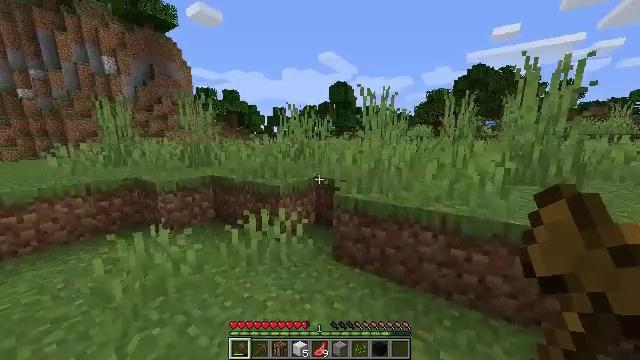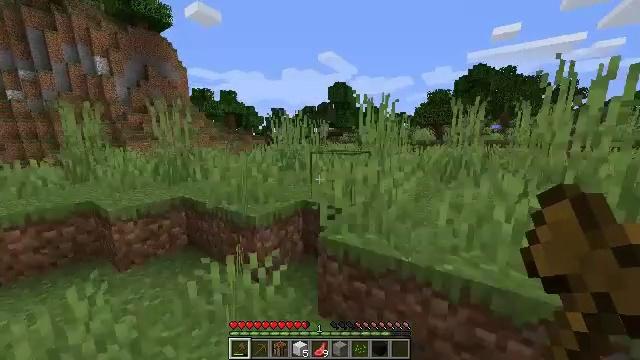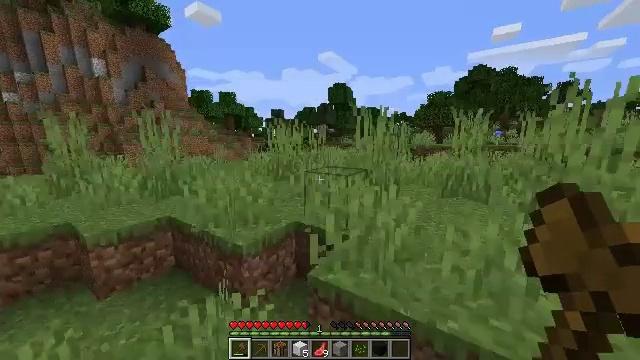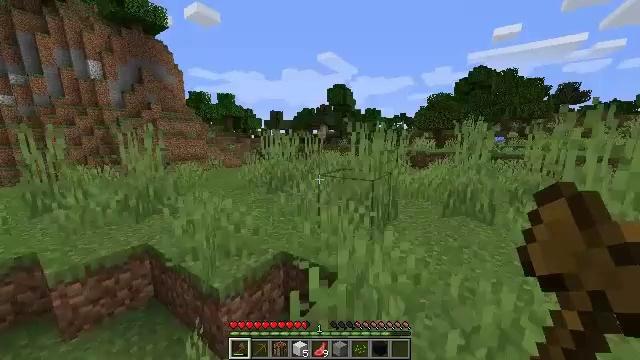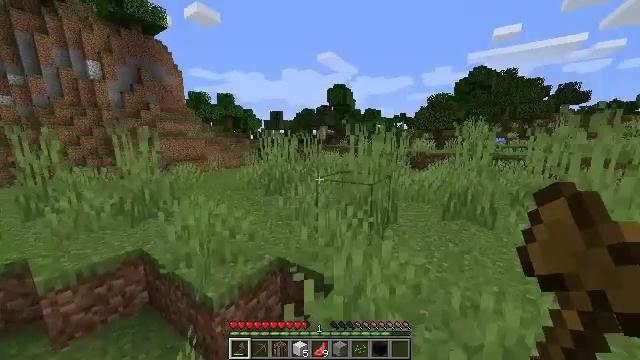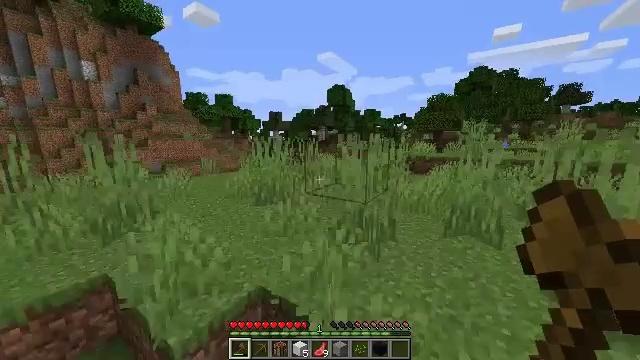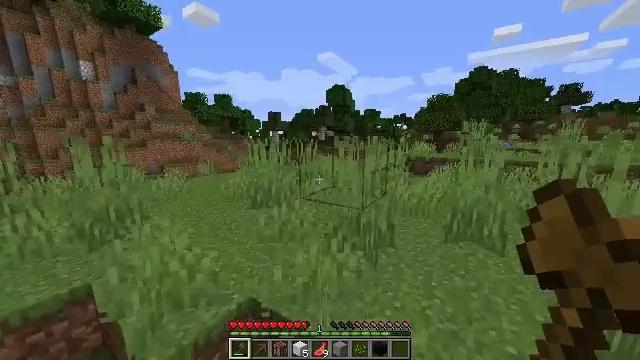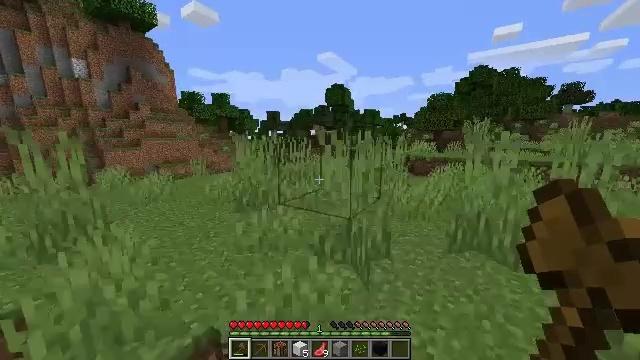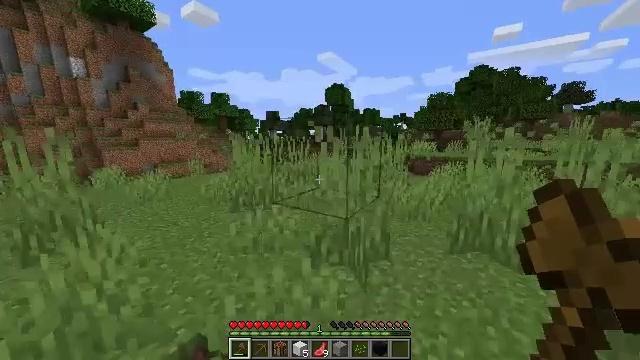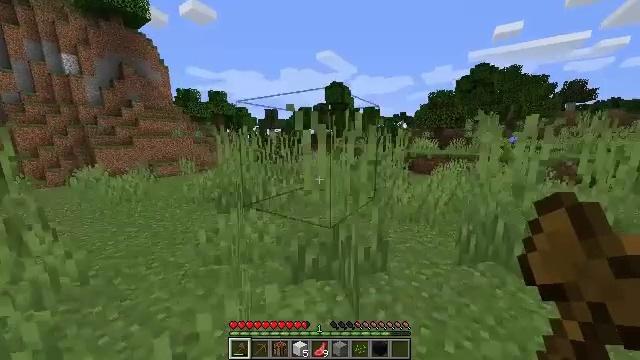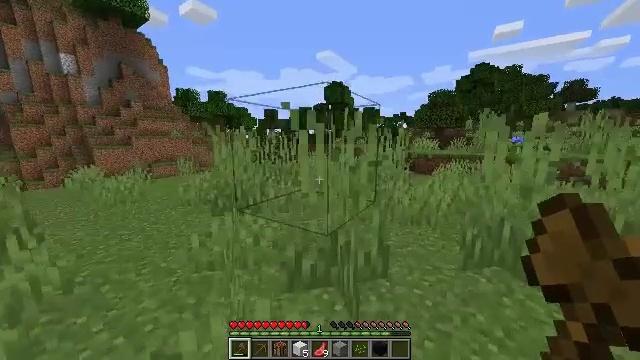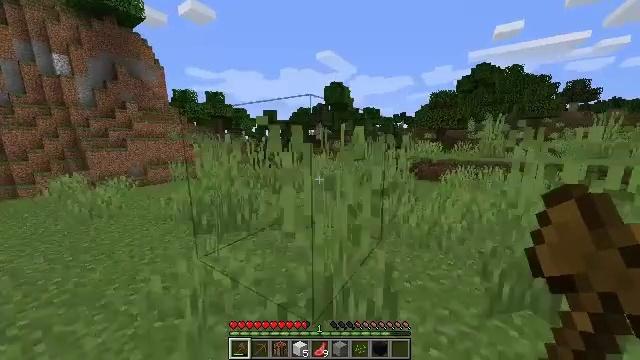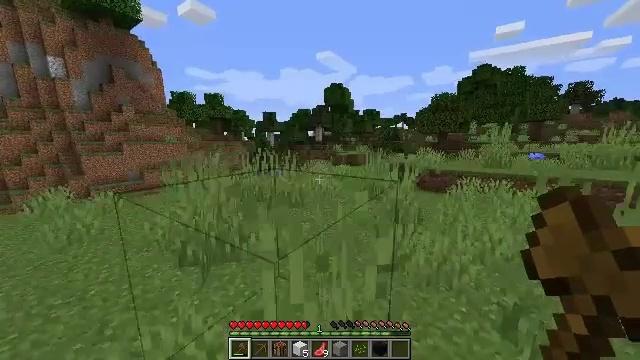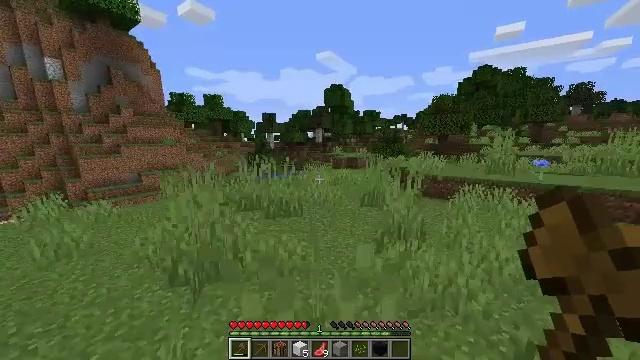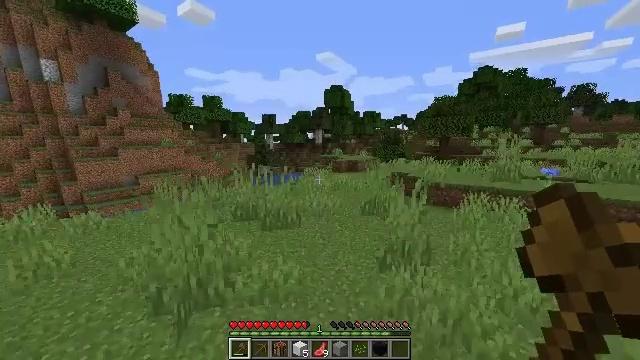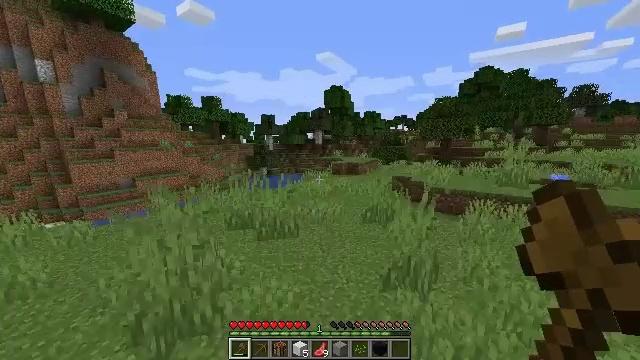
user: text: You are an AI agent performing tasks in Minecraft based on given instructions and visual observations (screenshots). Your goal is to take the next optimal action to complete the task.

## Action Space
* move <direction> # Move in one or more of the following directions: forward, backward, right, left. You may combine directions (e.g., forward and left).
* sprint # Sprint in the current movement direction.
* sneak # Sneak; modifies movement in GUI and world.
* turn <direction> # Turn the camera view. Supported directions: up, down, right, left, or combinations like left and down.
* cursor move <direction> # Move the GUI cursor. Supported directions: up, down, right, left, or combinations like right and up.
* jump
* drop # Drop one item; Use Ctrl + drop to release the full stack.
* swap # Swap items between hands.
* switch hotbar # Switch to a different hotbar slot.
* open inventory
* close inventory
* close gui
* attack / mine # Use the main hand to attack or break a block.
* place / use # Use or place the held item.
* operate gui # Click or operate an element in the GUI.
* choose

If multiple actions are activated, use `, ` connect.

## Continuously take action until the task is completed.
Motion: motion action
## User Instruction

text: Break the sugar cane.
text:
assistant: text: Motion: move forward and move right, jump
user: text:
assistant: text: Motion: move forward and move right, jump
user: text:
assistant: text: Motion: move forward and move right, jump
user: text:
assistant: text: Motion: move forward and move right, jump
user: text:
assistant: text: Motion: move forward and move right, jump
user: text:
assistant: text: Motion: move forward and move right, jump
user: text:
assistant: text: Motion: move forward, jump
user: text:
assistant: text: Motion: move forward, jump
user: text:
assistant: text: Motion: move forward, jump
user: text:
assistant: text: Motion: move forward, jump
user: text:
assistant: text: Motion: move forward, jump
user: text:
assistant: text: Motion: move forward, jump
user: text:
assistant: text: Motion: move forward, jump
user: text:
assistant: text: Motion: move forward, jump
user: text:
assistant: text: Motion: move forward, jump
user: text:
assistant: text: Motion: move forward, jump
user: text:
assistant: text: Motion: move forward, jump
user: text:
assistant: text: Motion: move forward, jump
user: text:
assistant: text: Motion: move forward, jump
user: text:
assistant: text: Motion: move forward, jump
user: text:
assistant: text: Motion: move forward, jump
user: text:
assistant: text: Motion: move forward, jump
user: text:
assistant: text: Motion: move forward, jump
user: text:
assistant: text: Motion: move forward, jump
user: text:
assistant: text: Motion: move forward, jump
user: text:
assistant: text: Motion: move forward, jump
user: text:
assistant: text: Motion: move forward, jump
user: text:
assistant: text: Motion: move forward, jump
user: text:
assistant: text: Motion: move forward, jump
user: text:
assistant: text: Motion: move forward and move right, jump